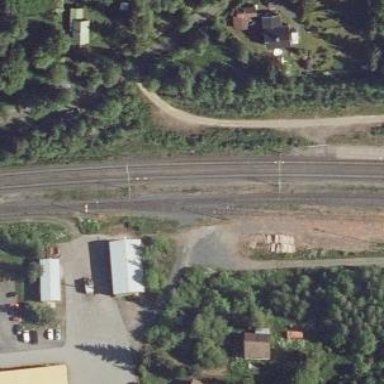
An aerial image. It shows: Wedge used for railway derailment.